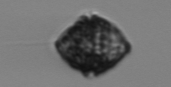
Label: Kryptoperidinium_triquetrum